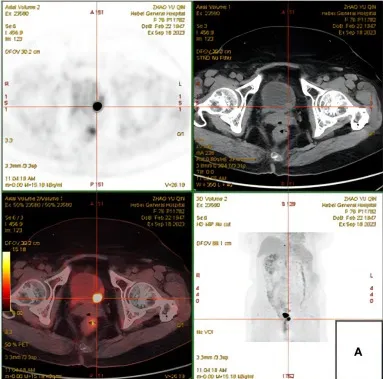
PET-CT. (A) High metabolic wall occupation in the left posterior wall of the bladder.
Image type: radiology (pet)